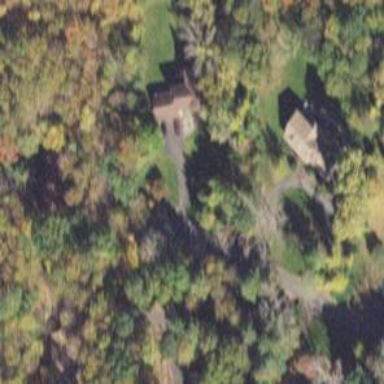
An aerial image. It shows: Residential driveway designated as service road.